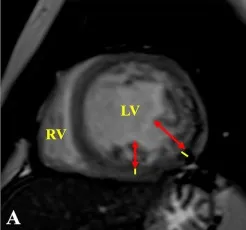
Cardiac MRI. Short axis,. In the. Mid-inferolateral,. Mid-inferior segments. LA, left atrium; LV, left ventricle; RA, right atrium; RV, right ventricle.
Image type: radiology (mri)